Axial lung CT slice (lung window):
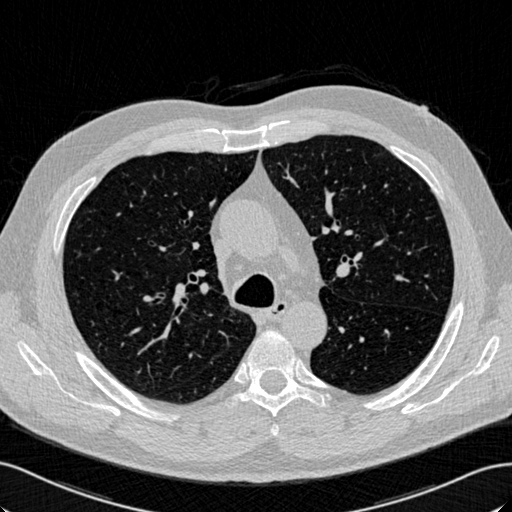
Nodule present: no